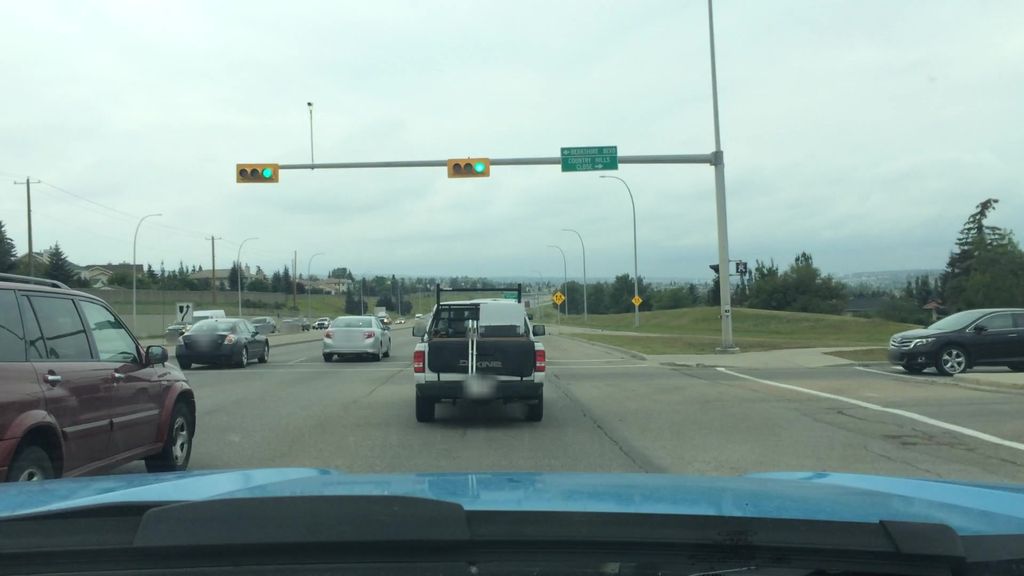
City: calgary